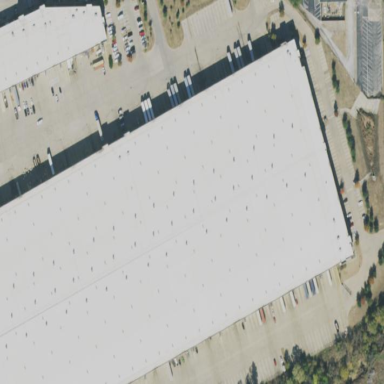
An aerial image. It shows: Warehouse.